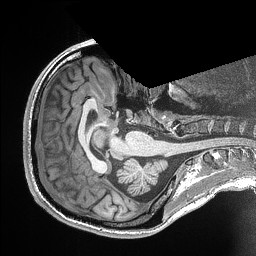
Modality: T1w
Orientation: axial
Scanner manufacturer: siemens
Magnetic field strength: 3 T
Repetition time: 2.3 s
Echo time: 0.00298 s